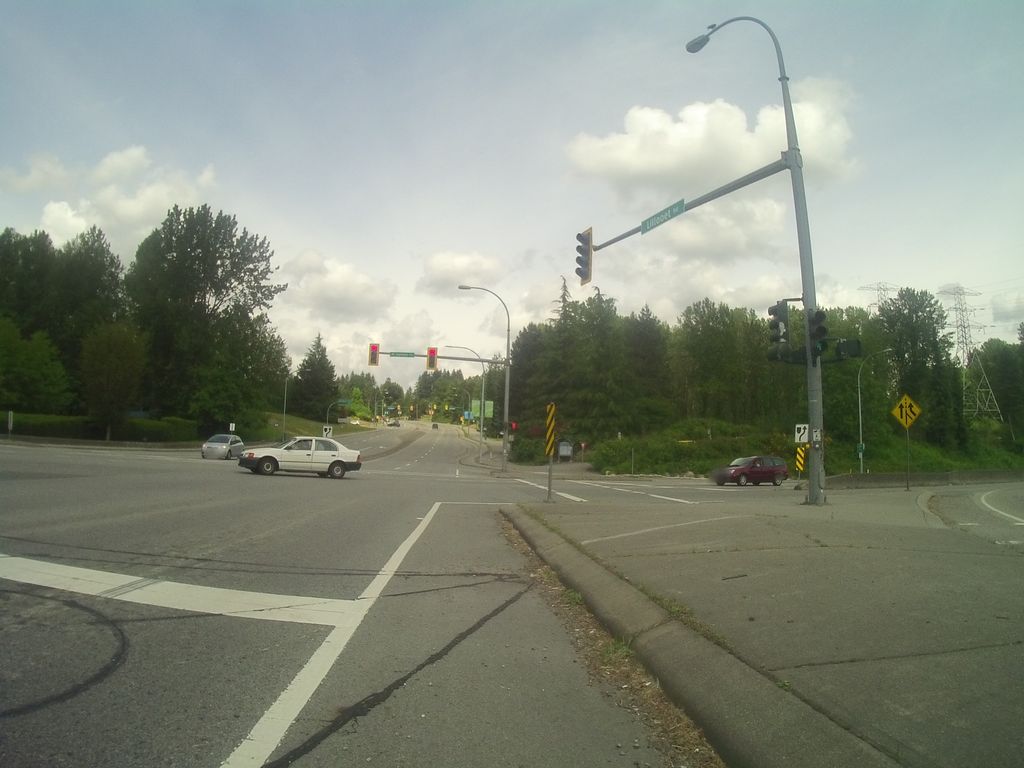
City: vancouver